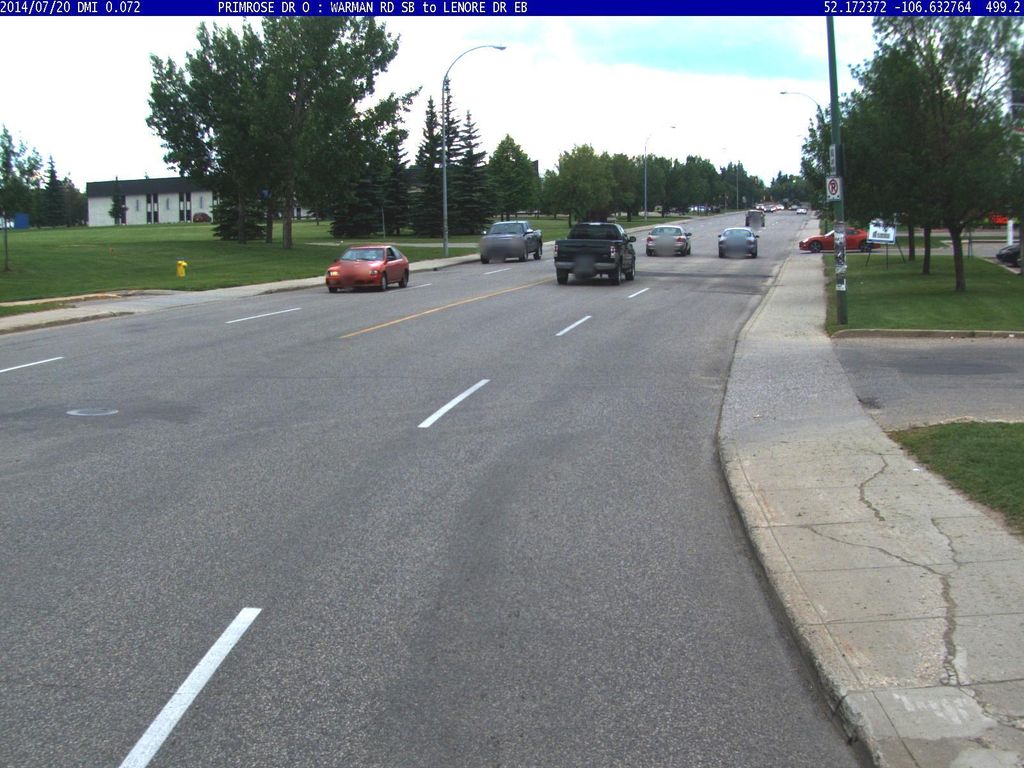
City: saskatoon